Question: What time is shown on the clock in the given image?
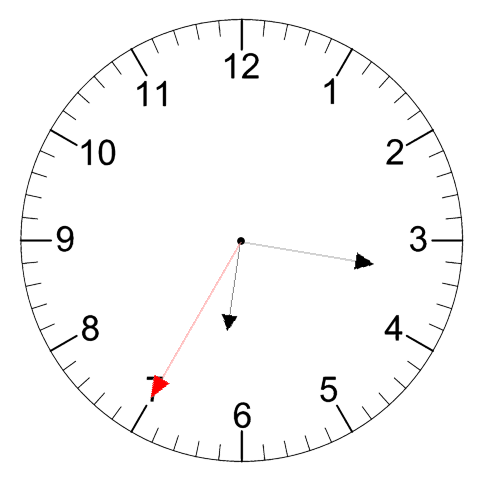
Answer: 06:16:35